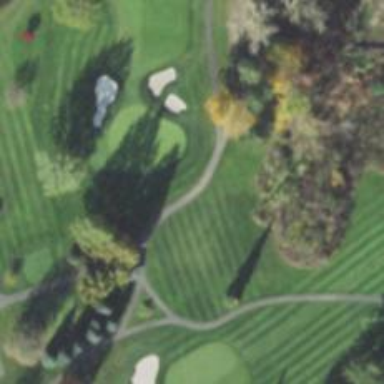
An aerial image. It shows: Golf cartpath that is also road path.